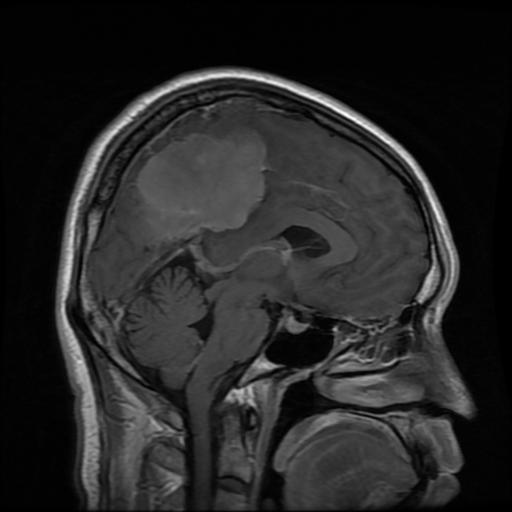
Label: meningioma